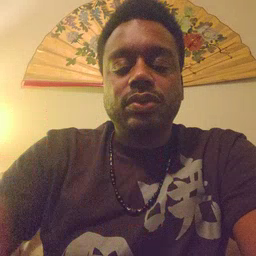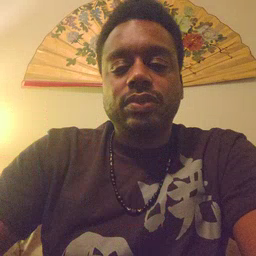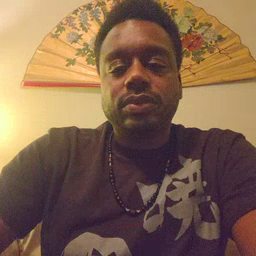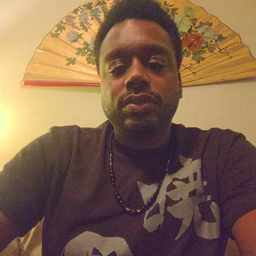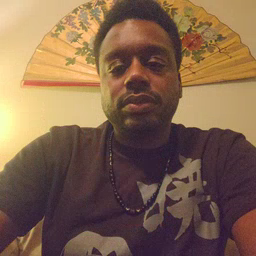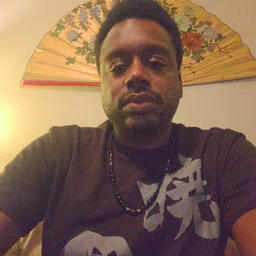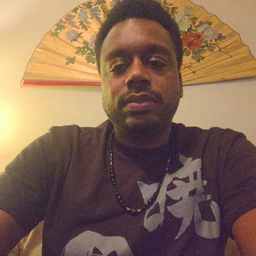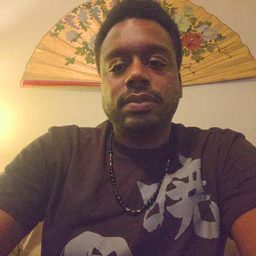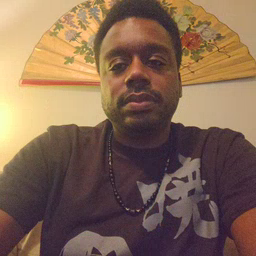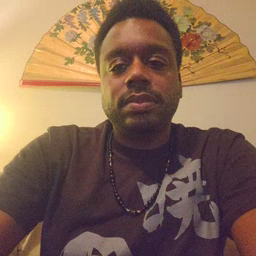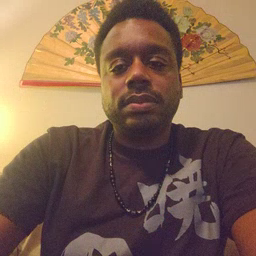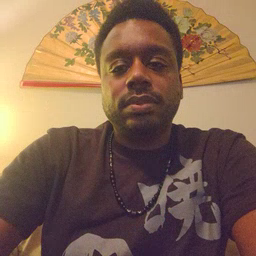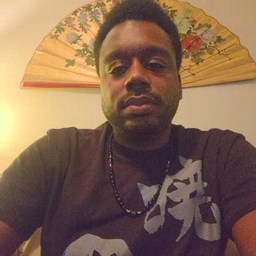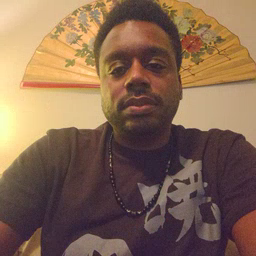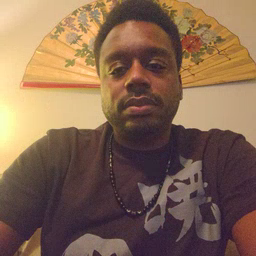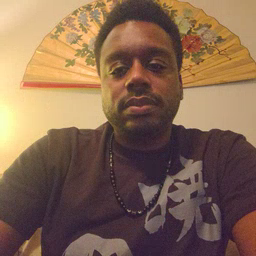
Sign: after